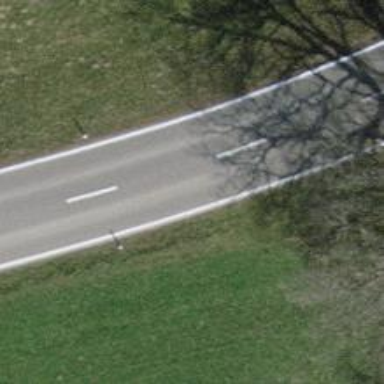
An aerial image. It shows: Tertiary road with asphalt surface.